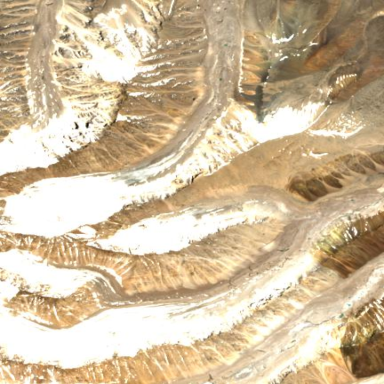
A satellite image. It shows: Majestic glacier in the distance.